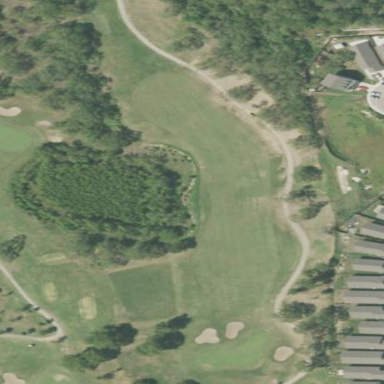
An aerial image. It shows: Golf fairway surrounded by grass.